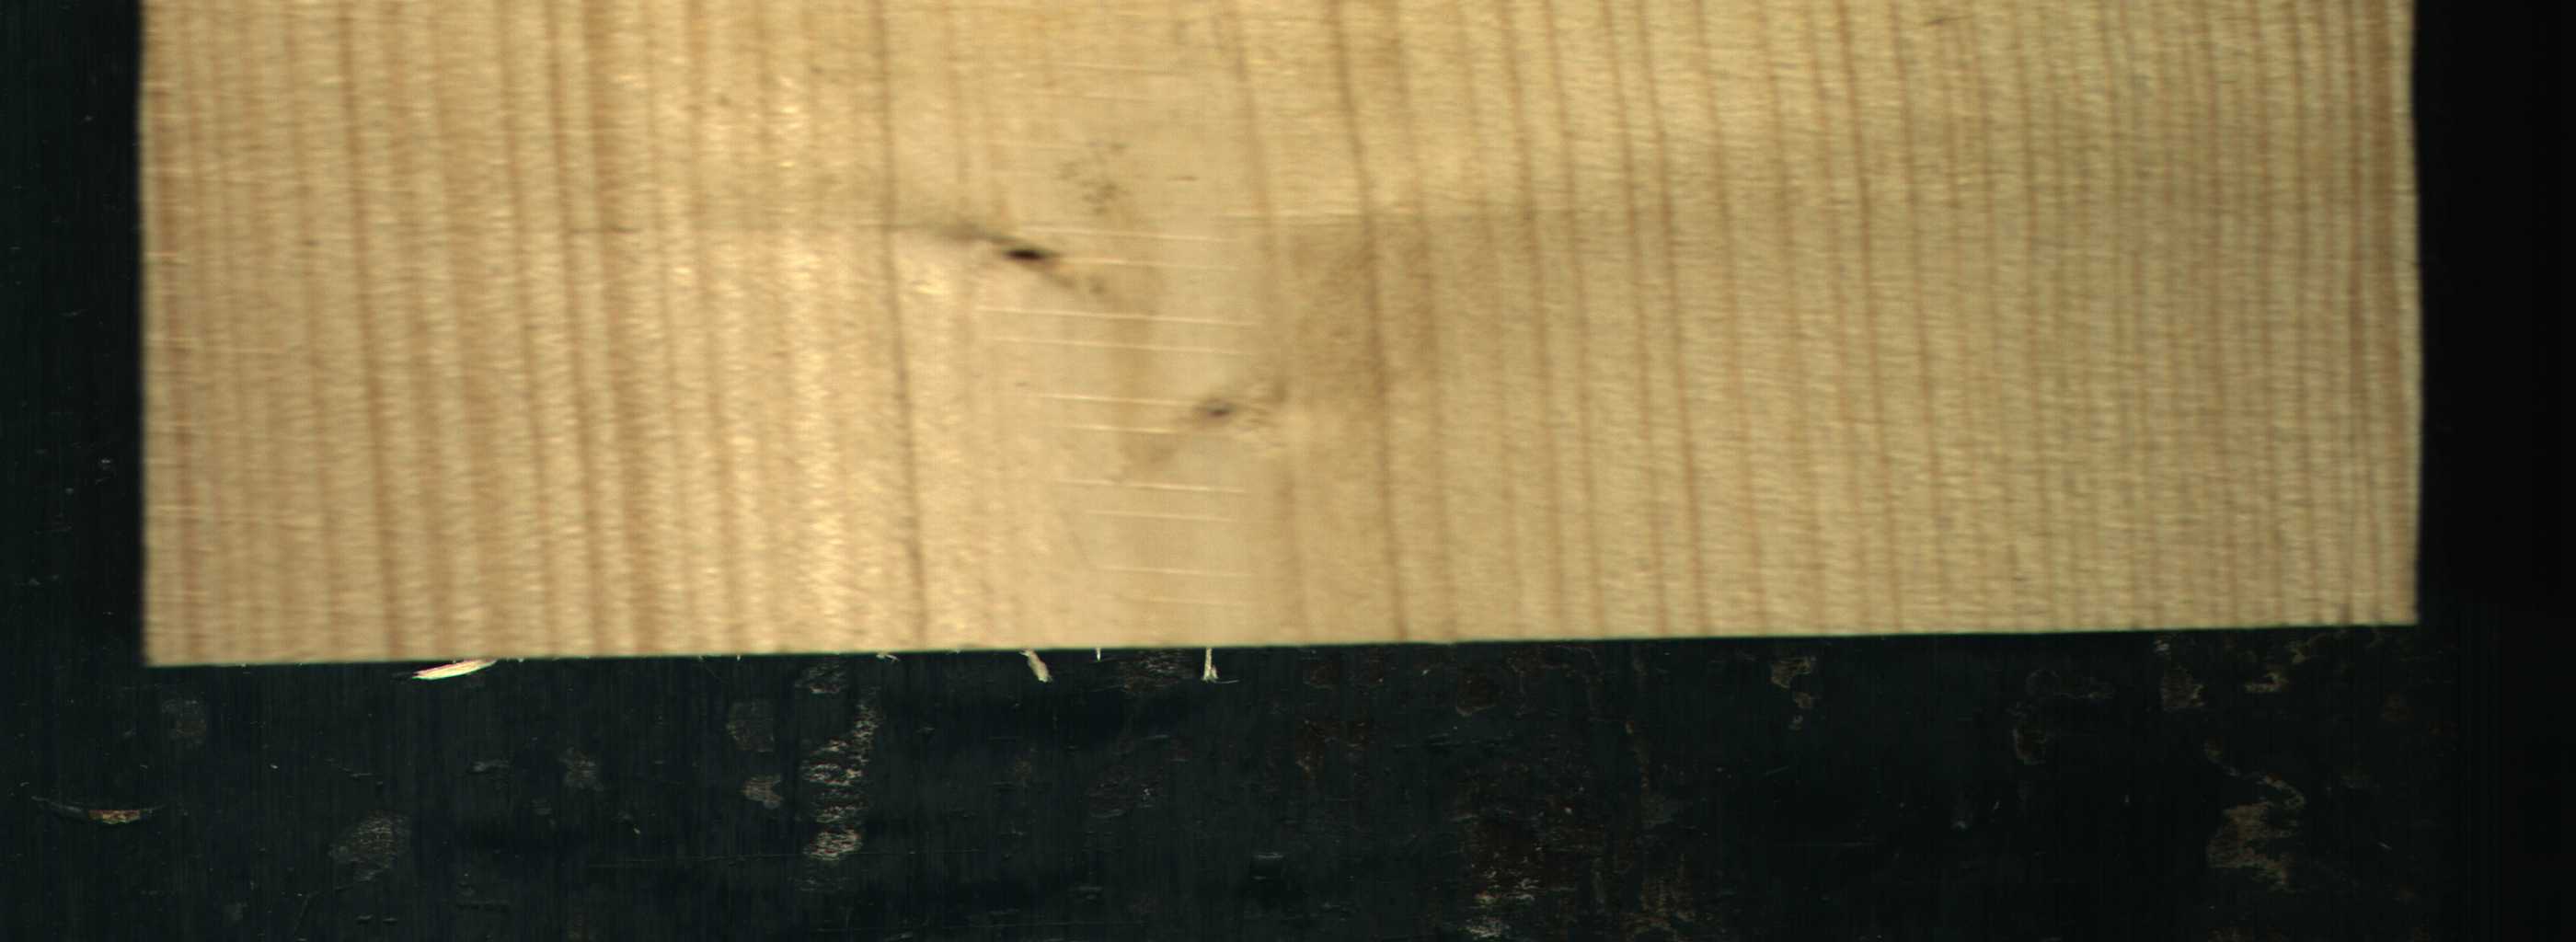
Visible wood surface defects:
Live_Knot